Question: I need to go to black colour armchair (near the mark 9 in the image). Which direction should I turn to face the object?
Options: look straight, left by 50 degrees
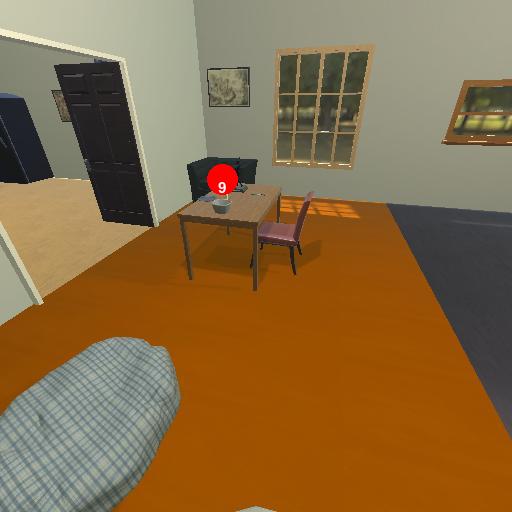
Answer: look straight